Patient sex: F
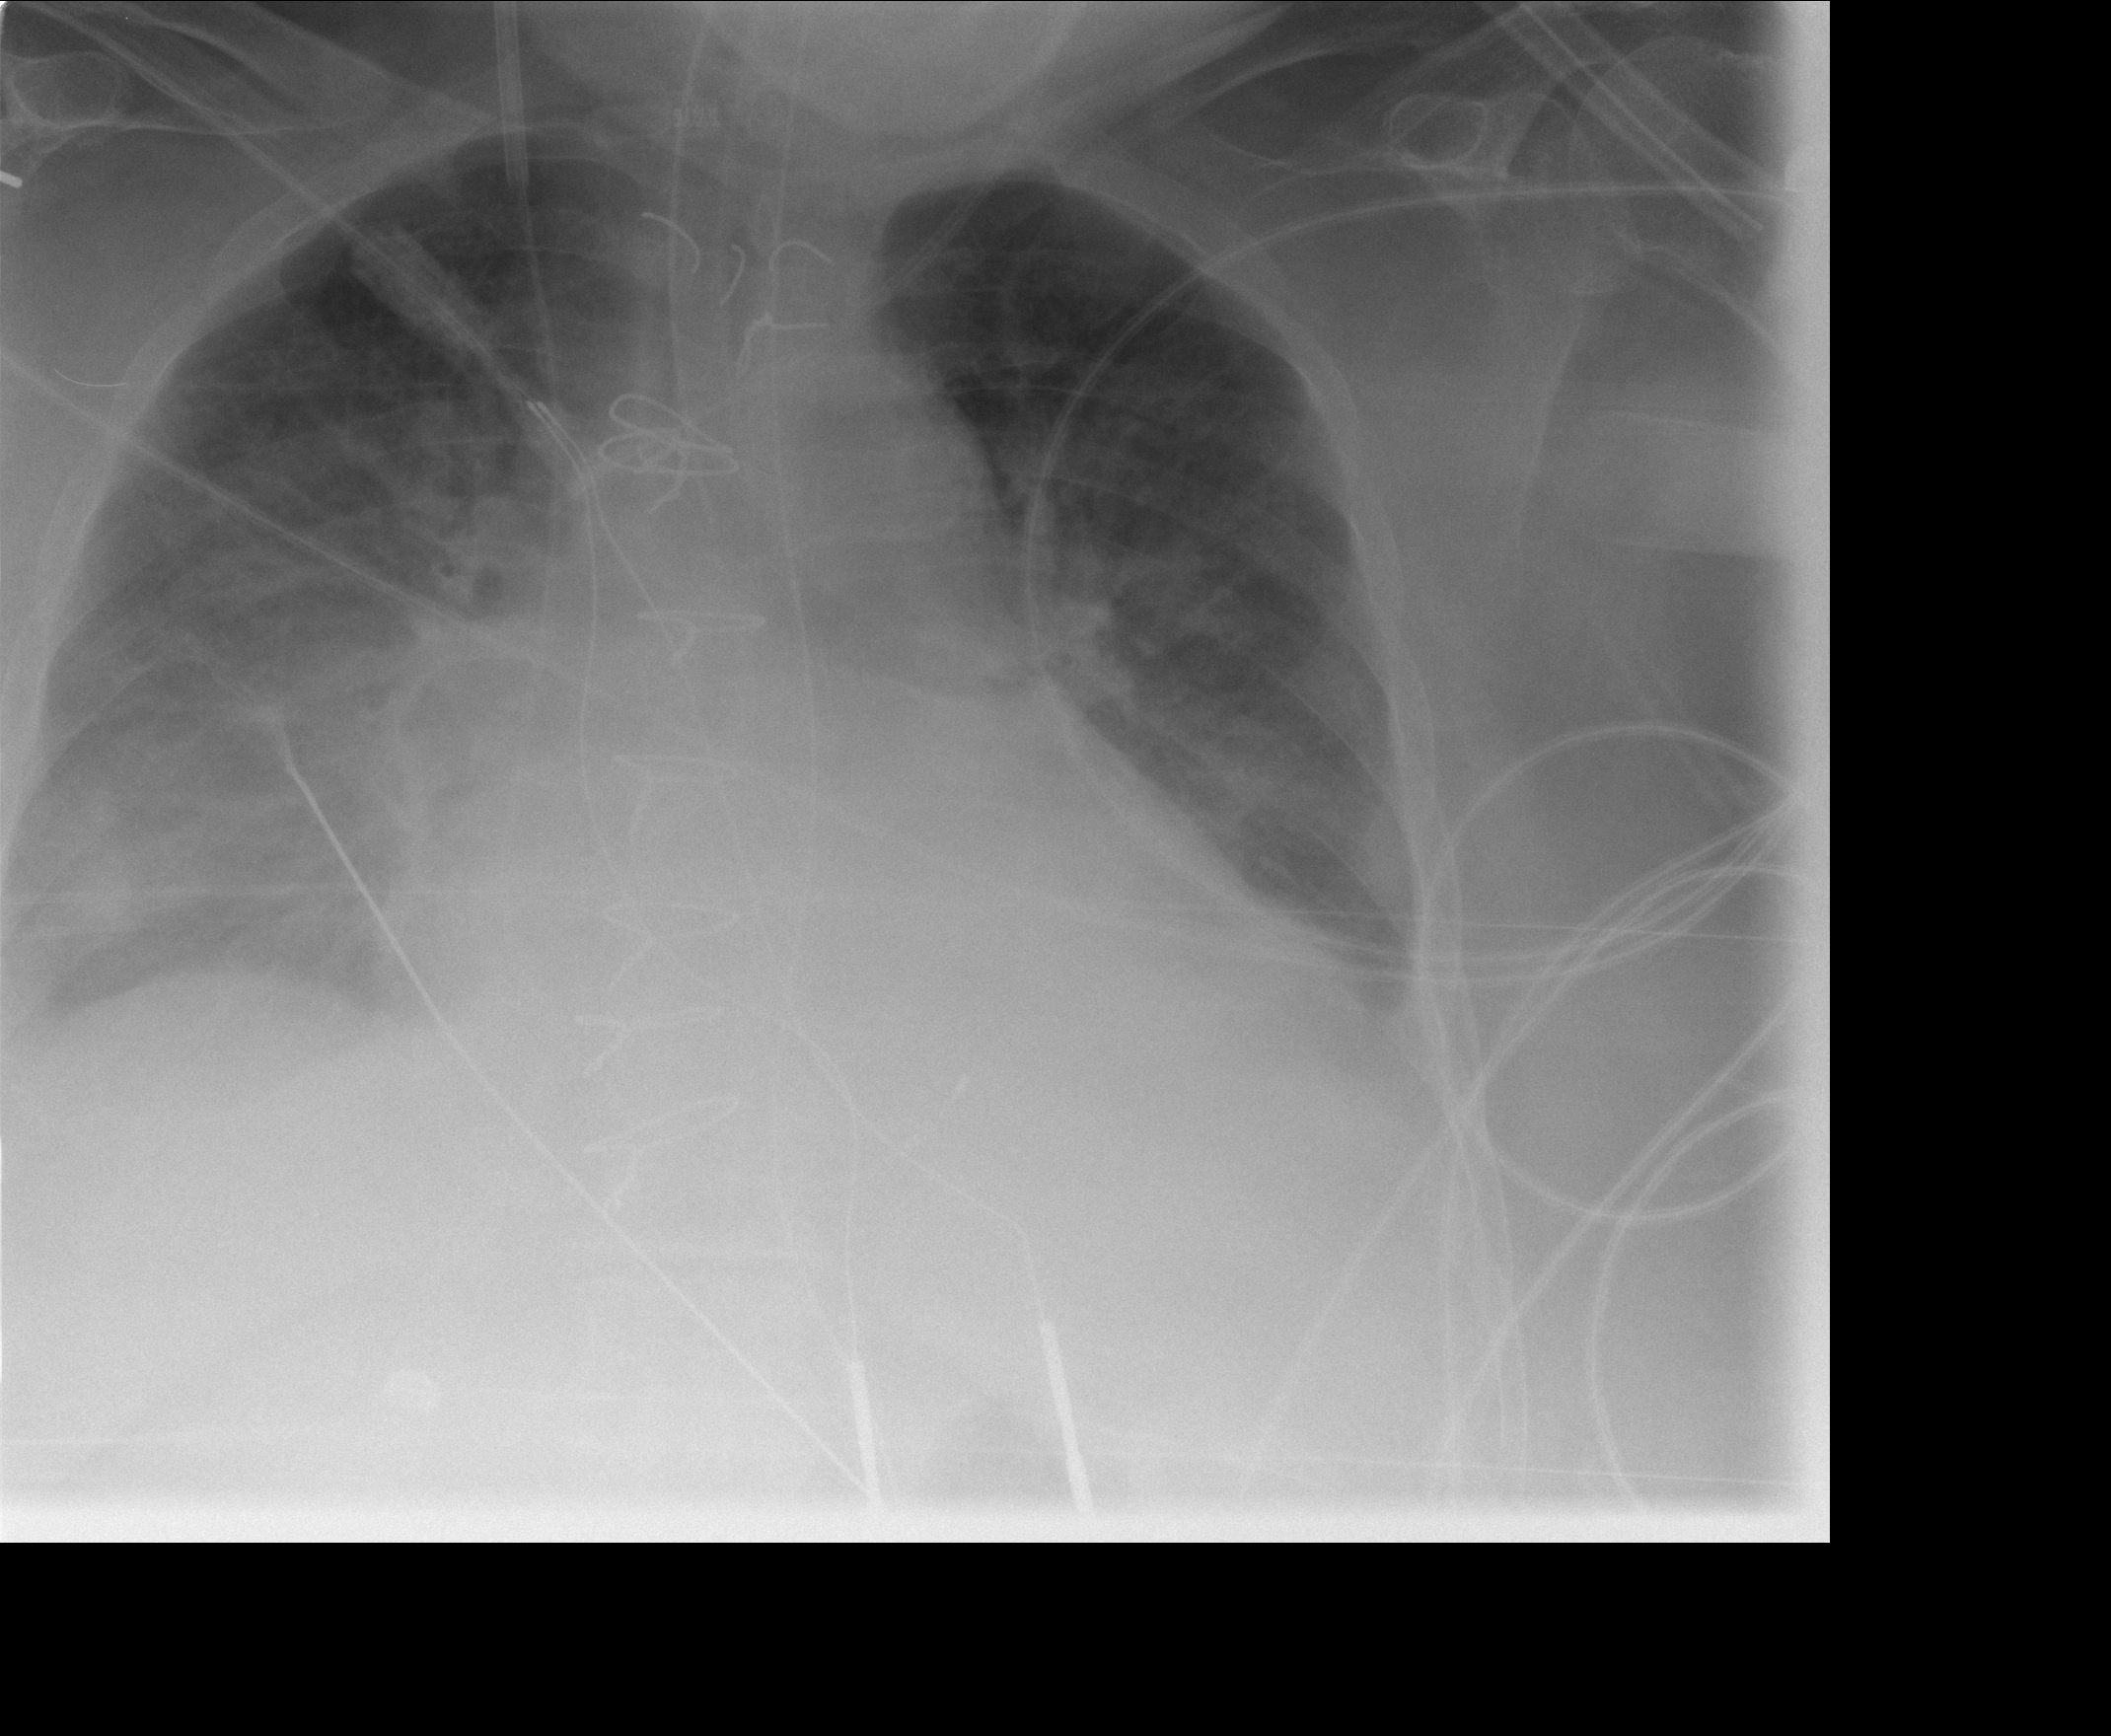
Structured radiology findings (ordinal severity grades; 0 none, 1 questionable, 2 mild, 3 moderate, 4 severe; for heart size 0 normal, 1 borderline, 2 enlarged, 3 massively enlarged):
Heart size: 2
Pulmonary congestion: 3
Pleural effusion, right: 2
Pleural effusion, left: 2
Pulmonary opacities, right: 0
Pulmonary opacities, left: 0
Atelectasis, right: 2
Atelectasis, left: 2